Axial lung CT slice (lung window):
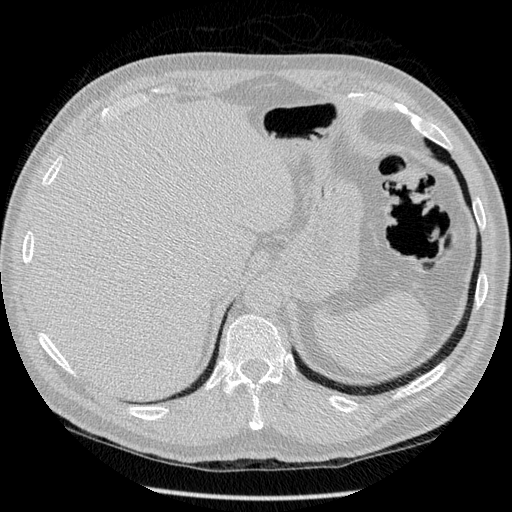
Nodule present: no